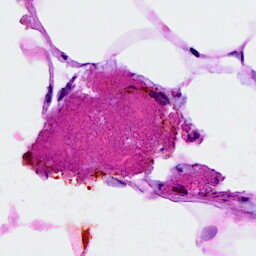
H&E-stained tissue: Breast